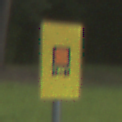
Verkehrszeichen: KennzeichnungspflichtigeFahrzeugeGefaehrlicheGueterOhnePfeilsymbol
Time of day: SunriseSunset
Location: Outdoor (Nature)
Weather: PartlyCloudy
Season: NotSpecified
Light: Natural